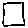
Label: square